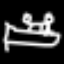
Label: bed